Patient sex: F
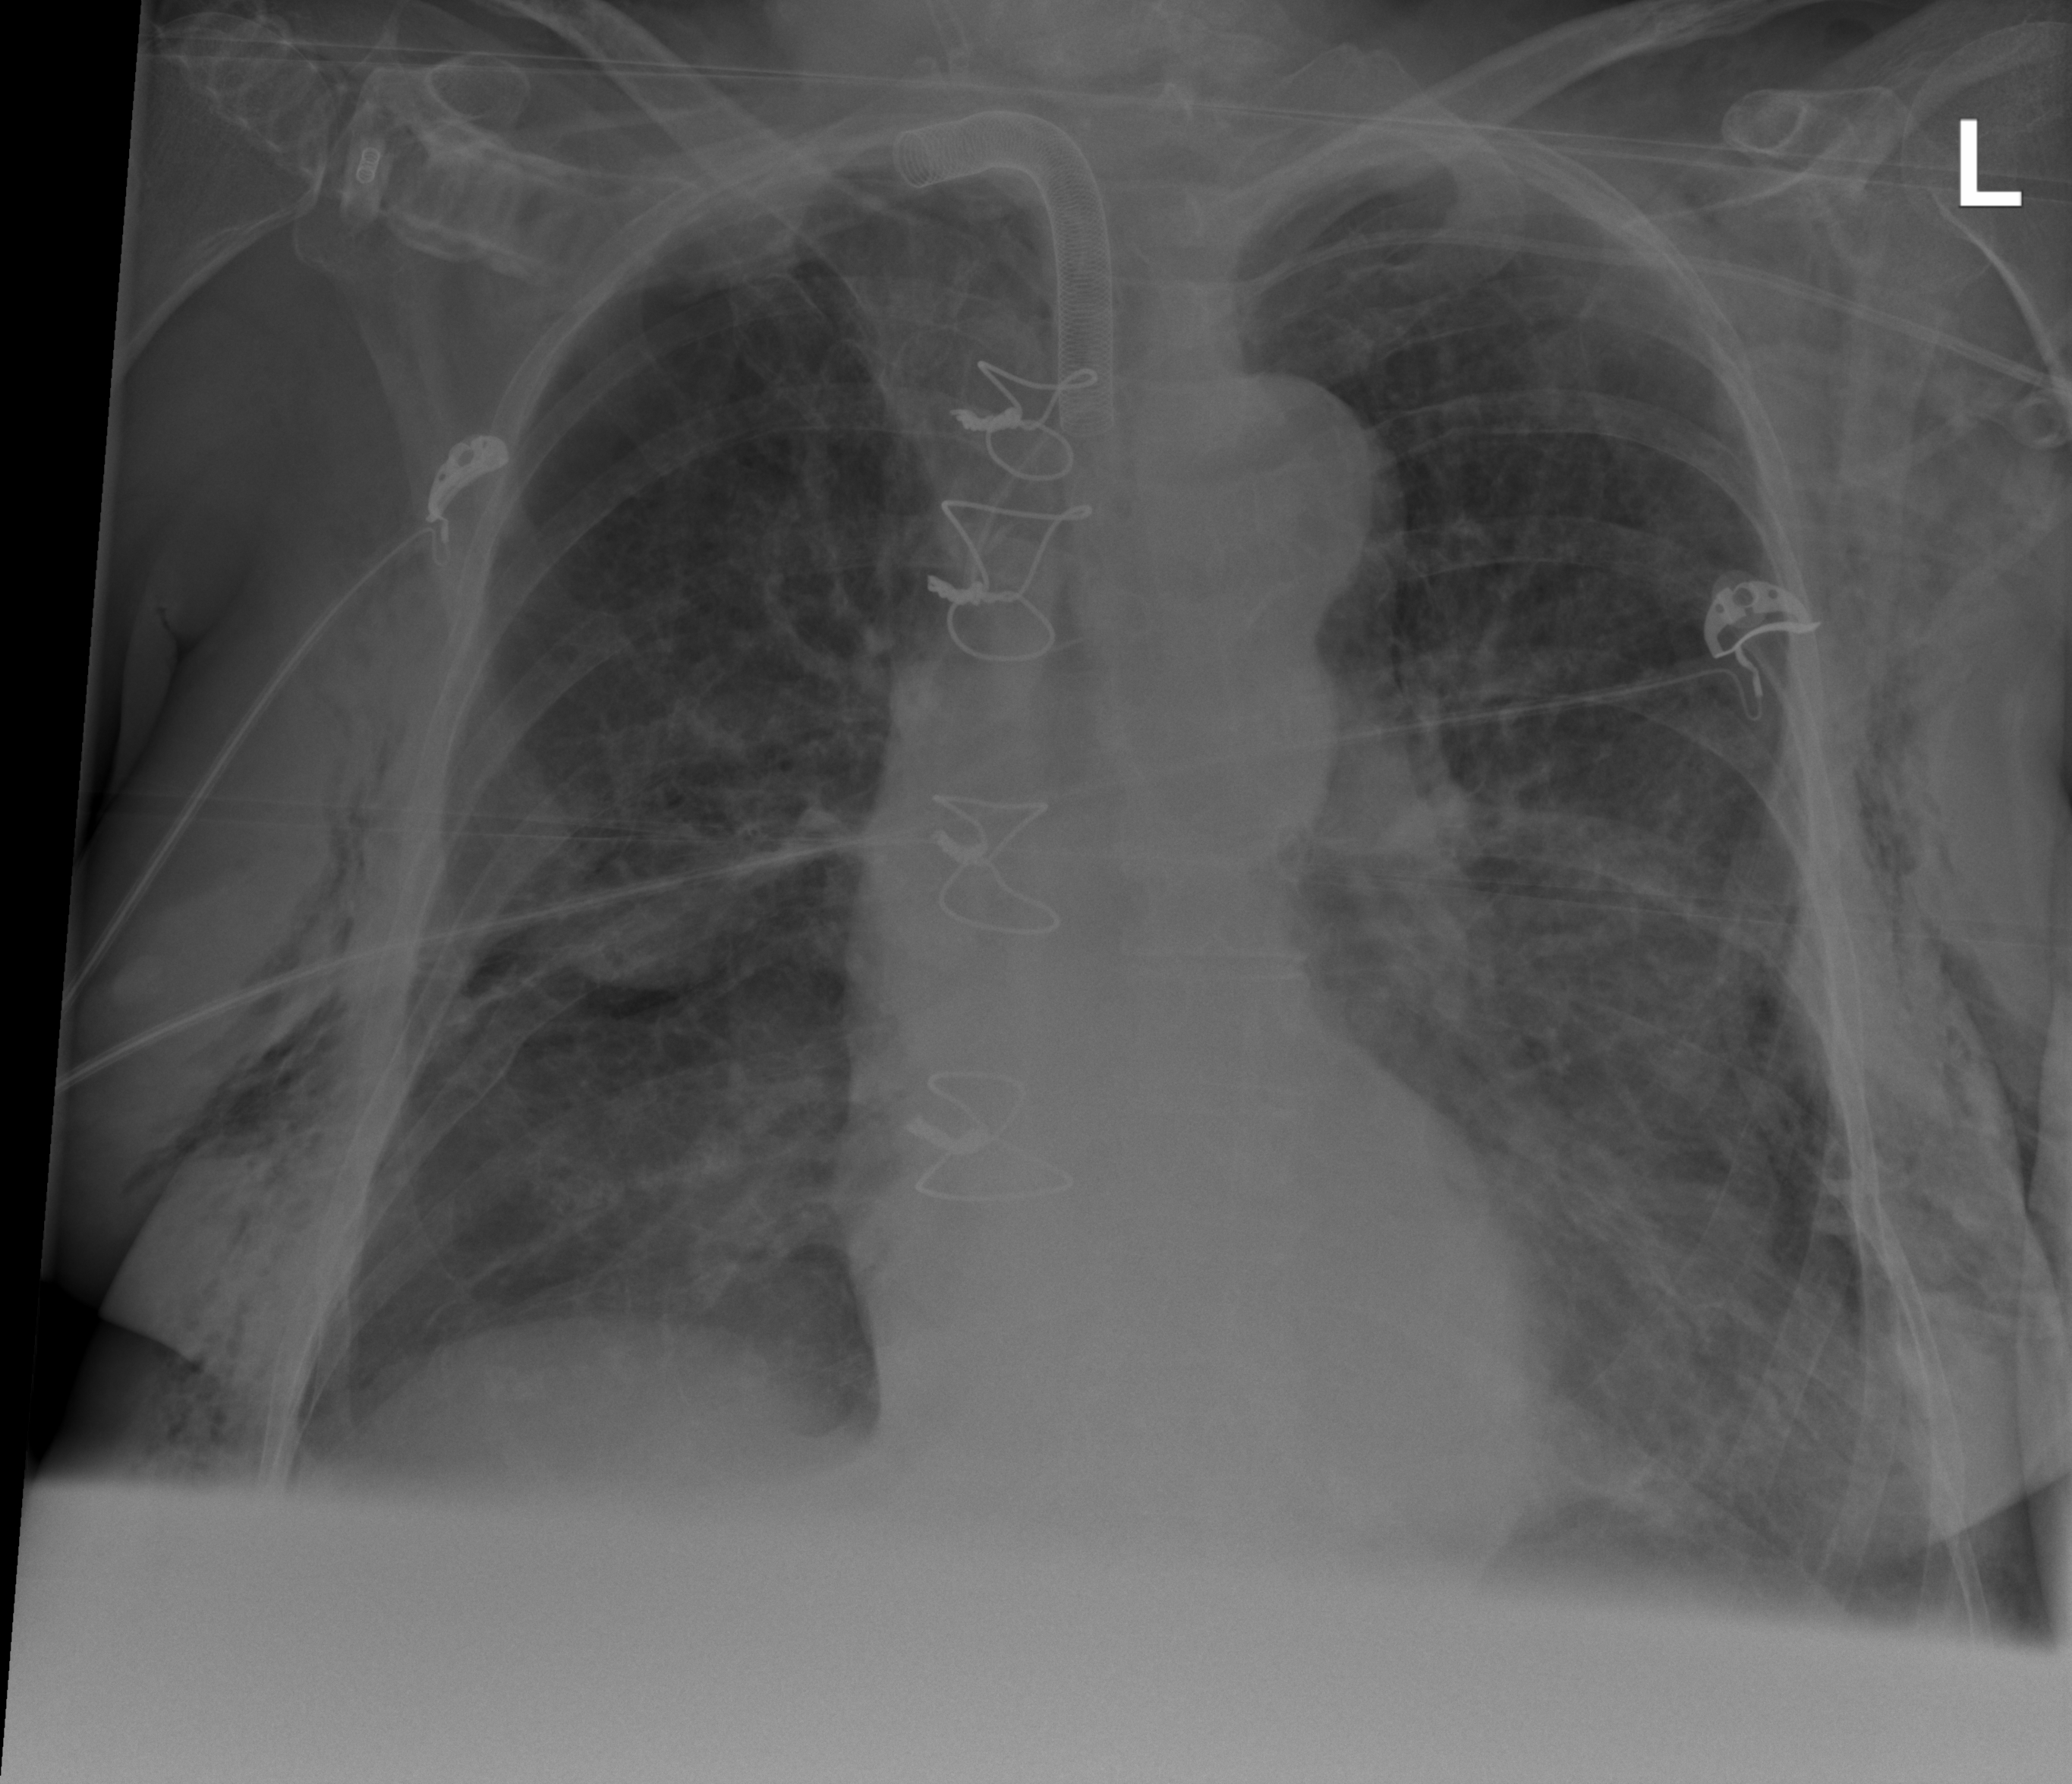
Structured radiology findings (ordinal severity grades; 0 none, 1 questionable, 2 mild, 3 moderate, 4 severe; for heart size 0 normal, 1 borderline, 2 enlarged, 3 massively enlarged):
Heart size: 0
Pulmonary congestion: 0
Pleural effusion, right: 0
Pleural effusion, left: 2
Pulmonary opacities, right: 0
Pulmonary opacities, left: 0
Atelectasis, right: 2
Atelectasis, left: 2